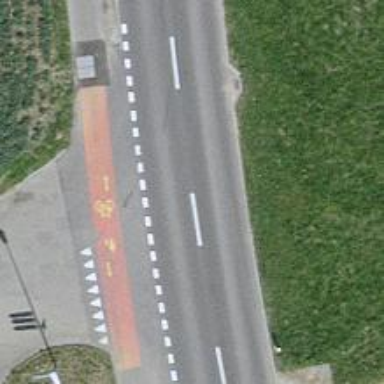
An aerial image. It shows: Secondary road with cycle track alongside.